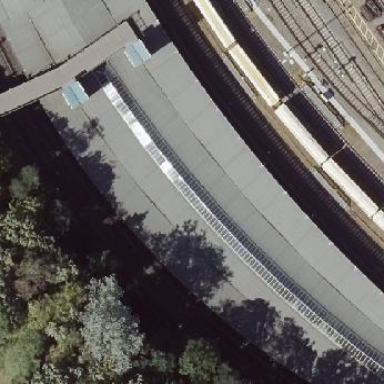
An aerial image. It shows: Platform for public transport and railway services.